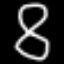
Label: hourglass